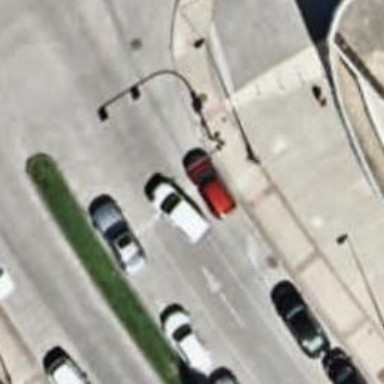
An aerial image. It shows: Road with traffic signals.